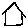
Label: house